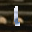
Label: 1